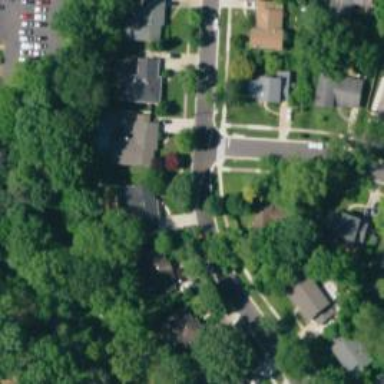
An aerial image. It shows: Residential road.